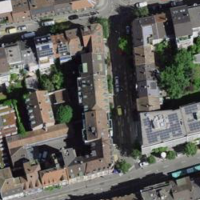
EUNIS habitat code: 54
Species observed at this site:
Viola riviniana